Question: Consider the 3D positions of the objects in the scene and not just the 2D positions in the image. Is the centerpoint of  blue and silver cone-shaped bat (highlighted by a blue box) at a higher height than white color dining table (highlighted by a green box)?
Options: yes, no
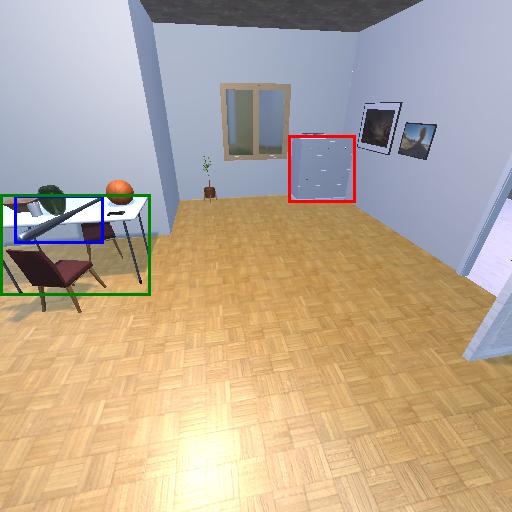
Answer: yes